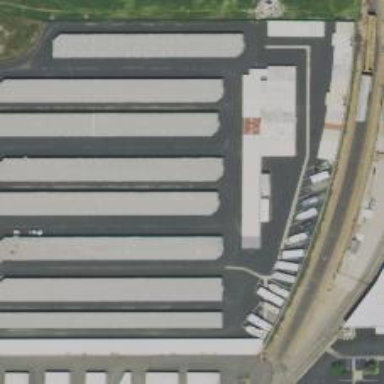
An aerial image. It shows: Storage rental shop.